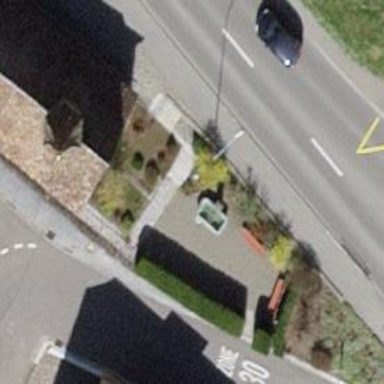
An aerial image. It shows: Drinking water amenity with drinking fountain.